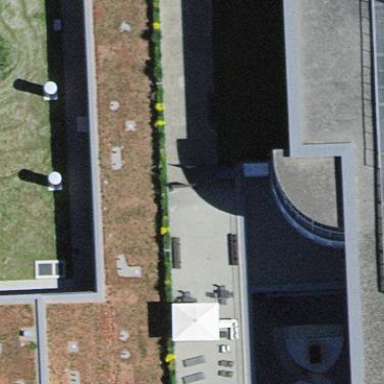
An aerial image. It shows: Hospital building.